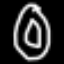
Label: donut